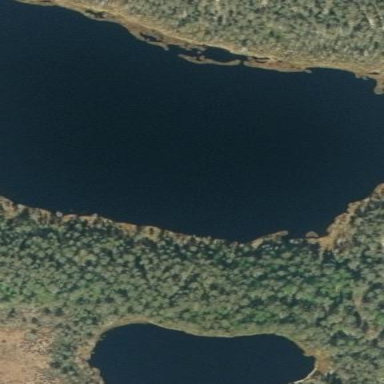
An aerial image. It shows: Lake with natural water.